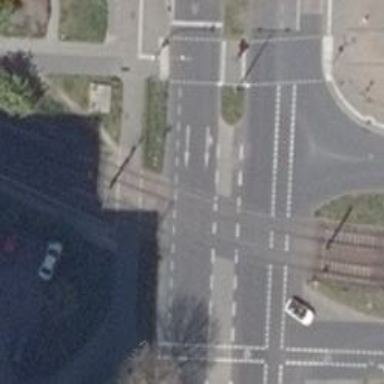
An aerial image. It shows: Tram level crossing equipped with traffic signals.